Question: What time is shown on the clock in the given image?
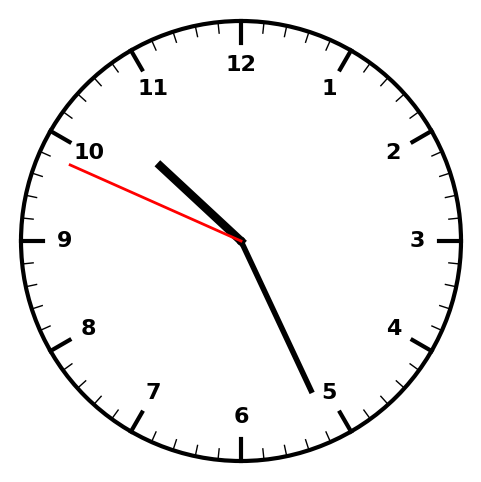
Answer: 10:25:49